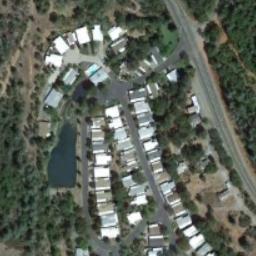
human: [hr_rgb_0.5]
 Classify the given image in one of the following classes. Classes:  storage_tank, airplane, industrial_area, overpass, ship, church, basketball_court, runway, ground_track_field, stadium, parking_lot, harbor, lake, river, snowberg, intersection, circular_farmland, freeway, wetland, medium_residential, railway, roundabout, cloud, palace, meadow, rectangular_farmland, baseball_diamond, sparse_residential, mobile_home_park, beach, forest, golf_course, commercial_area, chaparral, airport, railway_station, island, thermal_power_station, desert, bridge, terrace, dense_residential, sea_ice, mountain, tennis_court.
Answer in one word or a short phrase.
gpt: mobile_home_park